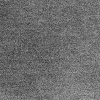
Atmospheric dust classification: dusty